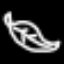
Label: leaf